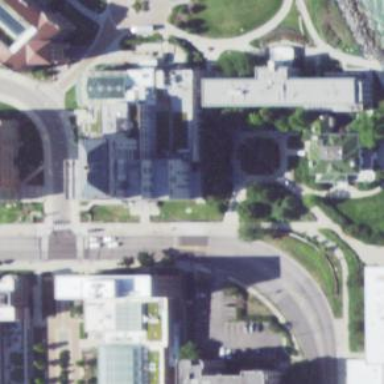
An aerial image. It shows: University building.